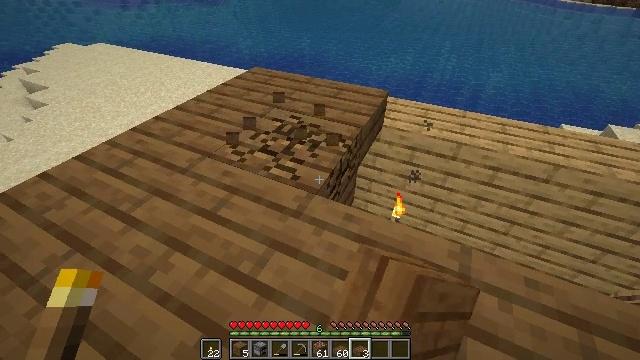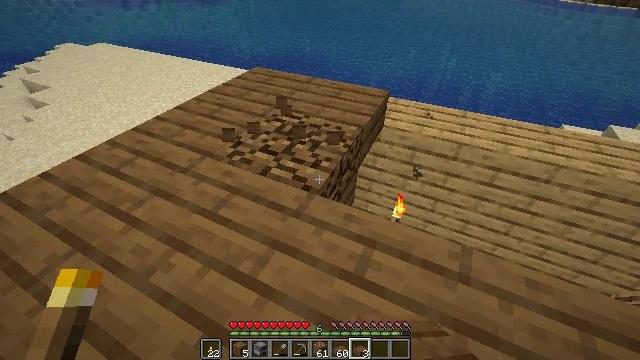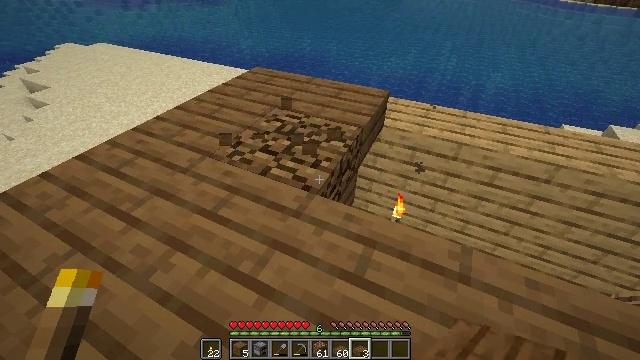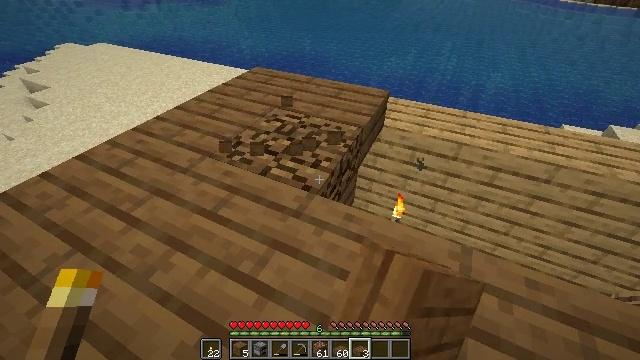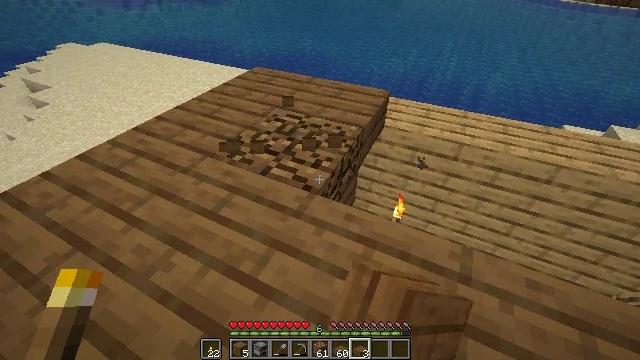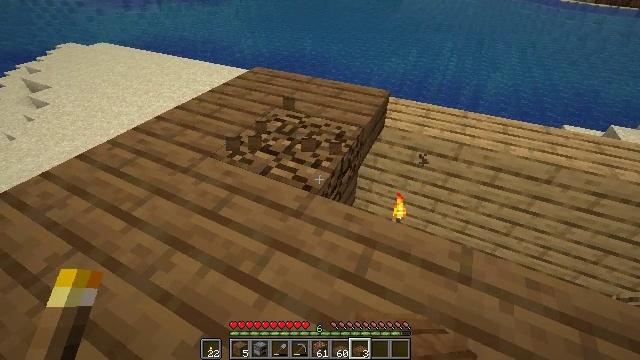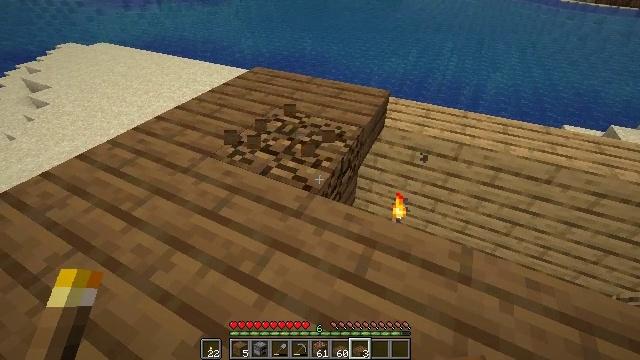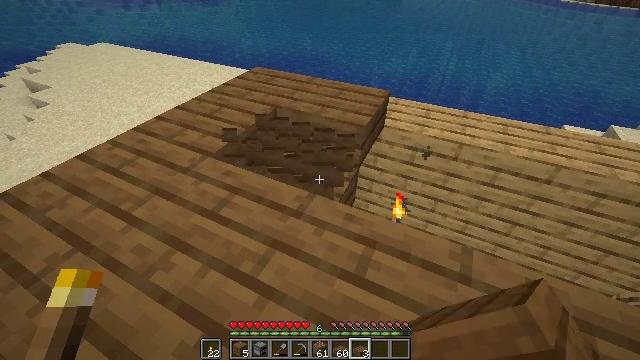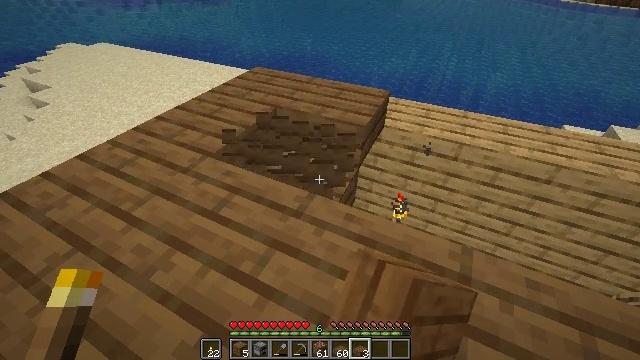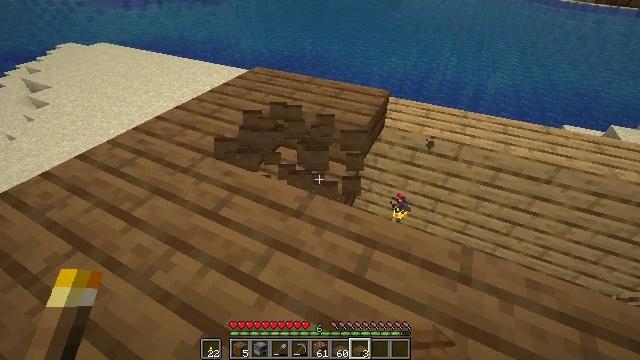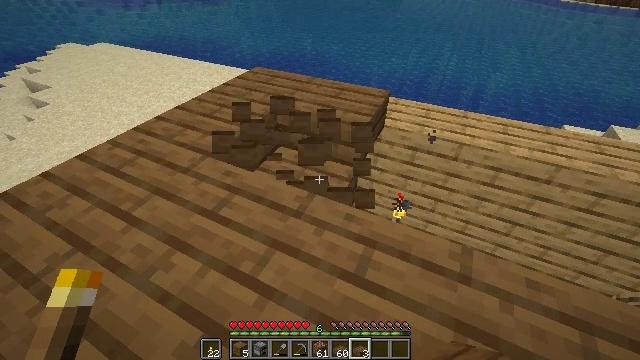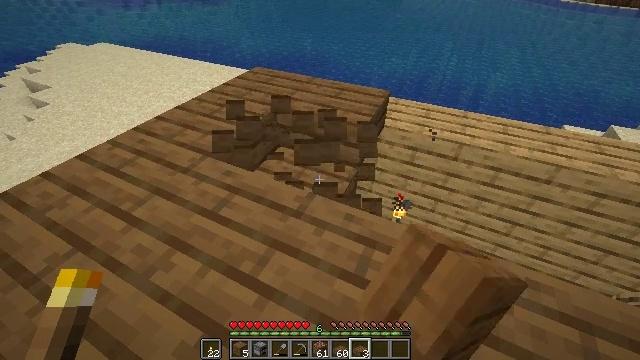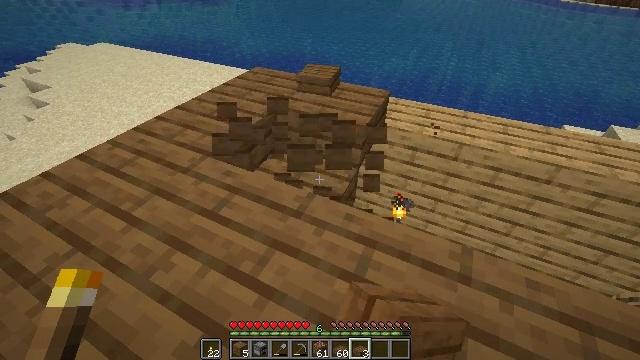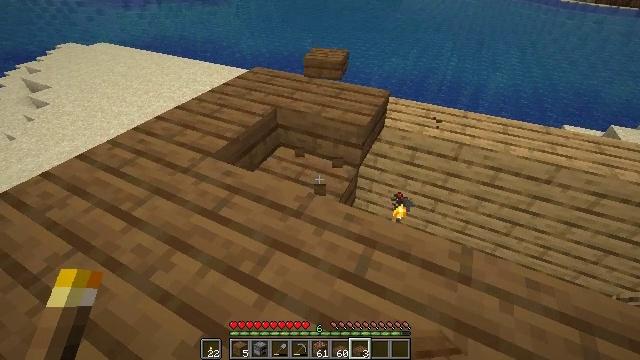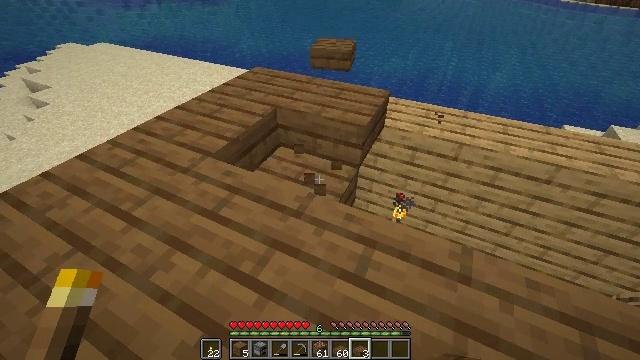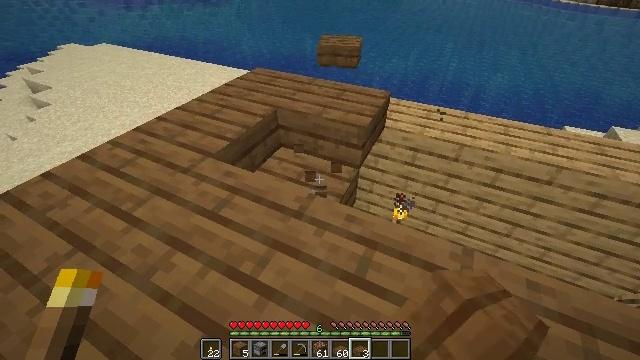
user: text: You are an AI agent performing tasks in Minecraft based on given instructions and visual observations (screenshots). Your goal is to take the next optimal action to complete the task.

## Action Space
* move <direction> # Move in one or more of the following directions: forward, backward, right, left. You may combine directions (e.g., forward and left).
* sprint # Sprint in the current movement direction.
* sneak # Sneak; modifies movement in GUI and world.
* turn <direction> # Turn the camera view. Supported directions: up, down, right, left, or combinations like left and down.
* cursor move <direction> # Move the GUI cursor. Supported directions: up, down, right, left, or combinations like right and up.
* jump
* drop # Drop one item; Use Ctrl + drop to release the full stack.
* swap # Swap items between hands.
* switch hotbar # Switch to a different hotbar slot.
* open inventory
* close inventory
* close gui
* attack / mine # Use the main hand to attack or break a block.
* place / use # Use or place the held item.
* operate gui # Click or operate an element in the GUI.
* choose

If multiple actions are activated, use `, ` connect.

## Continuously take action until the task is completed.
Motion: motion action
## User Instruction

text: Gather the spruce slab by holding left button.
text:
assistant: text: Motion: sneak, attack / mine
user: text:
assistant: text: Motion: sneak, attack / mine
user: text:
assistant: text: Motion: sneak, attack / mine
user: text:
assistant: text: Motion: sneak, attack / mine
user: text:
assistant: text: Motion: sneak, attack / mine
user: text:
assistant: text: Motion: sneak, attack / mine
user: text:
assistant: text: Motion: sneak, attack / mine
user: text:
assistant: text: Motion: sneak, attack / mine
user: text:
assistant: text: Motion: sneak, attack / mine
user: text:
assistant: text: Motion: sneak, attack / mine
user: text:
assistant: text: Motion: sneak, attack / mine
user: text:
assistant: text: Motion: sneak, attack / mine
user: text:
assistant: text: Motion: sneak, attack / mine
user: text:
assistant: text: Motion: sneak, attack / mine
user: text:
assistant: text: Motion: sneak
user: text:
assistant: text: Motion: sneak
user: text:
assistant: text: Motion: sneak
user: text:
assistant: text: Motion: sneak
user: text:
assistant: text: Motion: sneak
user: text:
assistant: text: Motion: sneak
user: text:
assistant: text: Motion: sneak
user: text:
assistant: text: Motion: sneak
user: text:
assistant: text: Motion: sneak, attack / mine
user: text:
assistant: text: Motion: sneak, attack / mine
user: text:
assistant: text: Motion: sneak, attack / mine
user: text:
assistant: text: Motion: sneak, attack / mine
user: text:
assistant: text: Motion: sneak, attack / mine
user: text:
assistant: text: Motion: move forward, sneak, attack / mine
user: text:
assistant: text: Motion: move forward, sneak, attack / mine
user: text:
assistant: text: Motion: move forward, sneak, attack / mine